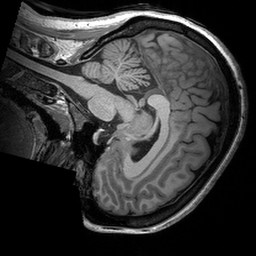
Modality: T1w
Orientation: sagittal
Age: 31
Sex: female
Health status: healthy
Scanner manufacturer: siemens
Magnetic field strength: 3 T
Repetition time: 2.53 s
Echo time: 0.00288 s